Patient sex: M
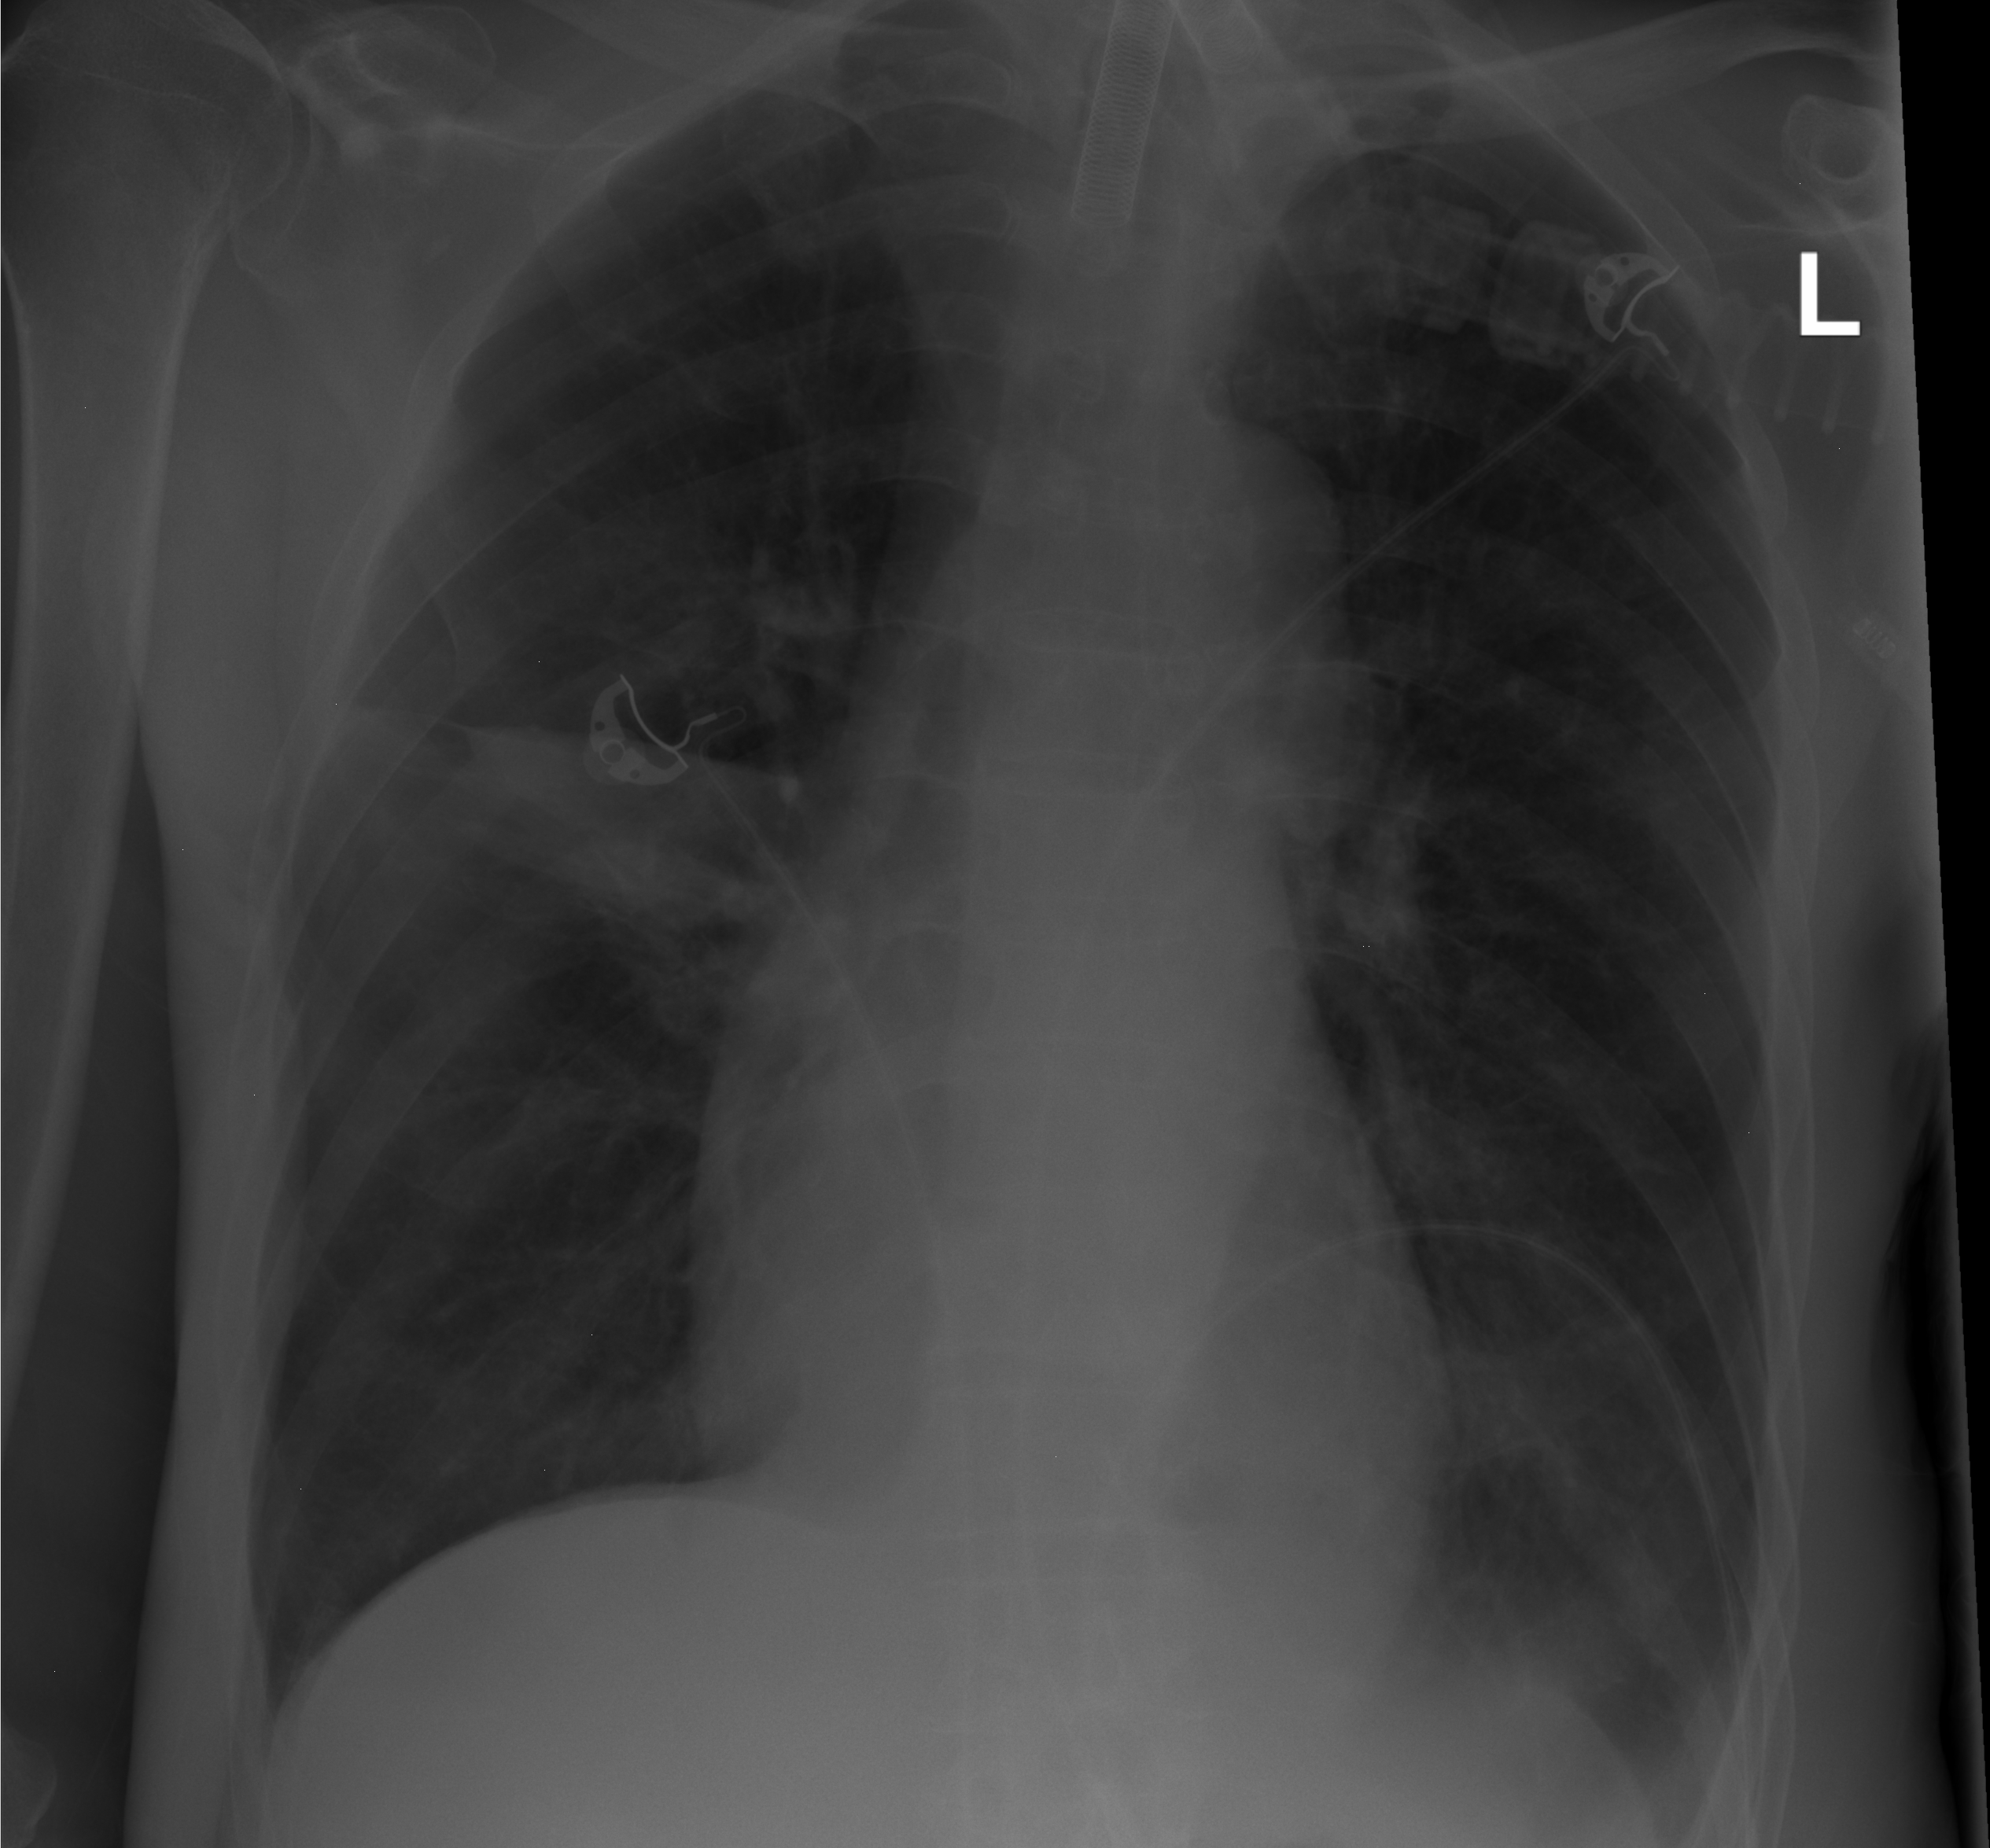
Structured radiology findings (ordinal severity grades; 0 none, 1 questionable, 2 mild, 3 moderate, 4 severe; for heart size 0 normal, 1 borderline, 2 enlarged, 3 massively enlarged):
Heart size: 0
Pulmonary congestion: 0
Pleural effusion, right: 0
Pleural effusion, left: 0
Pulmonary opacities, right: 0
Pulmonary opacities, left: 0
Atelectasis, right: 3
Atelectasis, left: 0